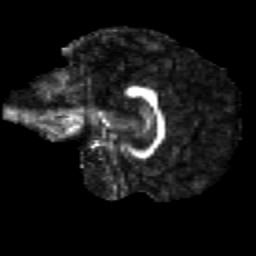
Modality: FA
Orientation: sagittal
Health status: healthy
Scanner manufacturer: siemens
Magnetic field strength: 3 T
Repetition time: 12 s
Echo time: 0.092 s